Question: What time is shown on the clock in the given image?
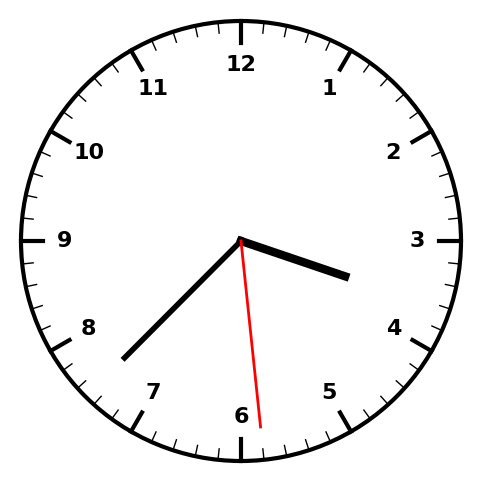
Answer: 03:37:29